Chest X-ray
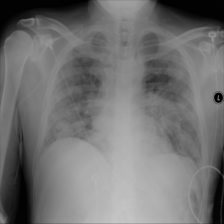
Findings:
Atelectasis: negative
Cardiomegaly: negative
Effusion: negative
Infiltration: negative
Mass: negative
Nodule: negative
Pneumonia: negative
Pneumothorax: negative
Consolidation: negative
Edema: negative
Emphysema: negative
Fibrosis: negative
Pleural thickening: negative
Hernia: negative